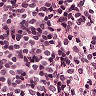
Metastatic tissue present: no